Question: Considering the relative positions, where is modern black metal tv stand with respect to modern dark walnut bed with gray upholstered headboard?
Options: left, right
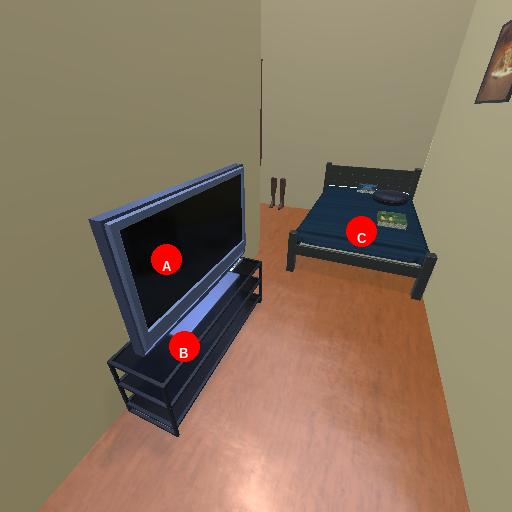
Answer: left